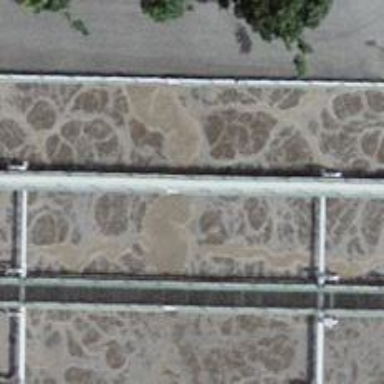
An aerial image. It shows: Body of wastewater.